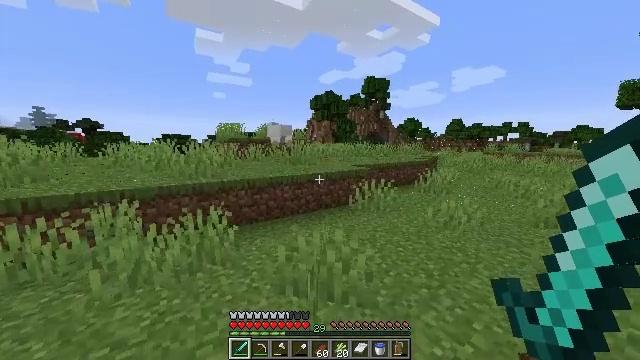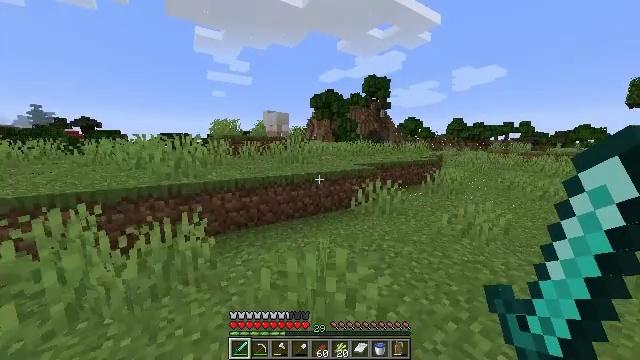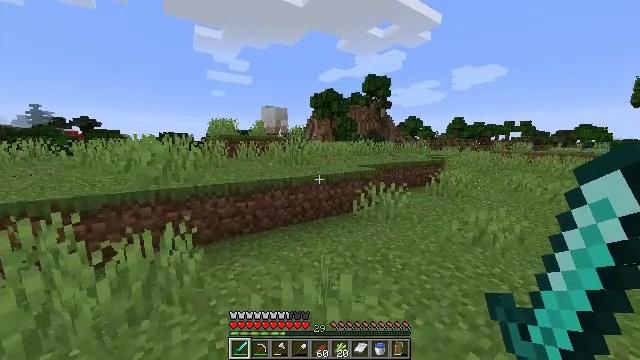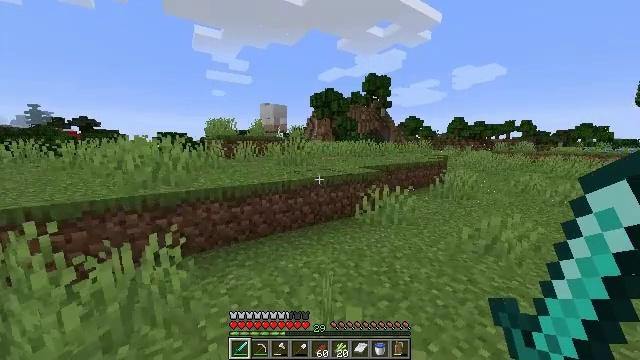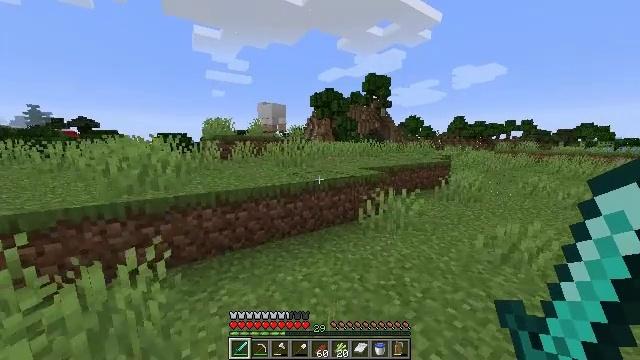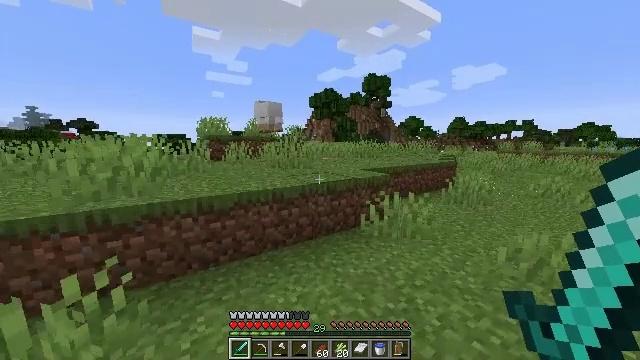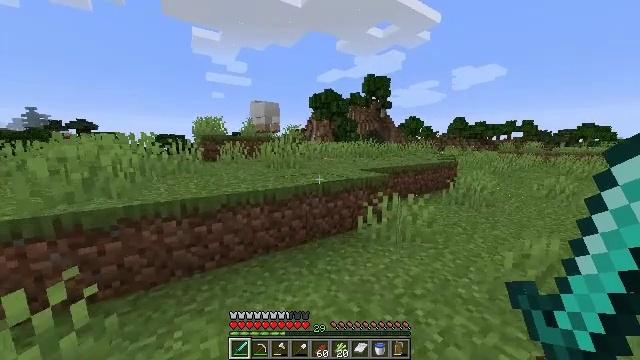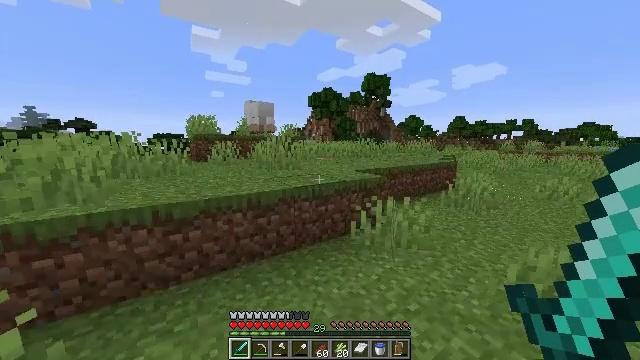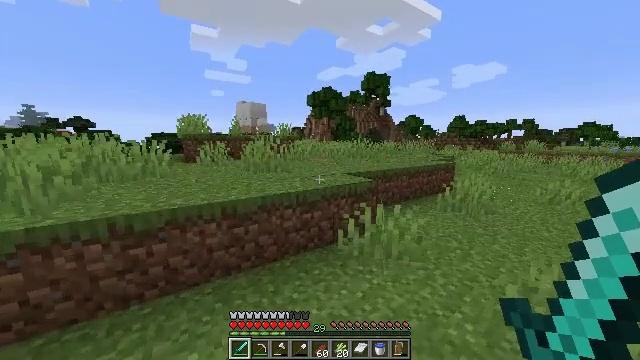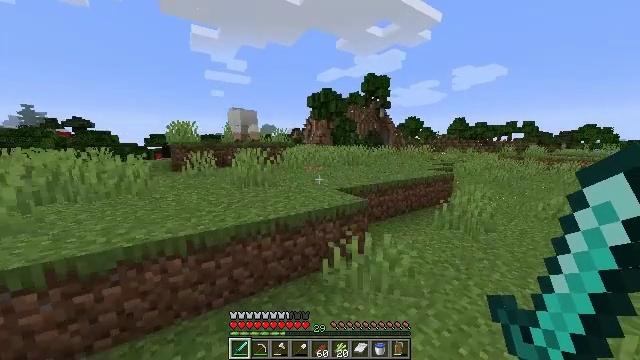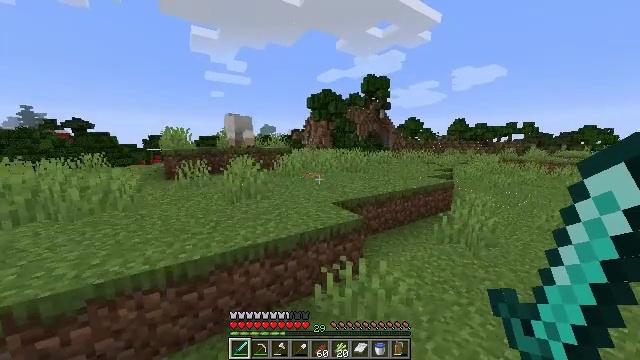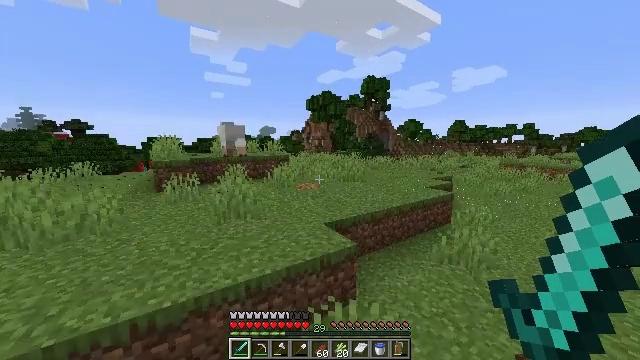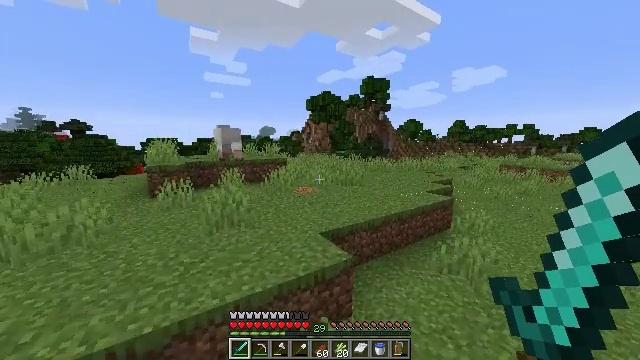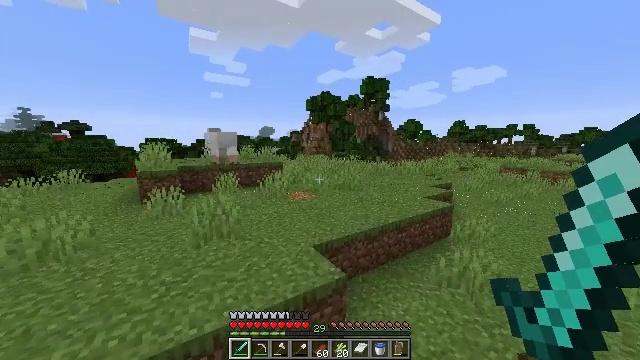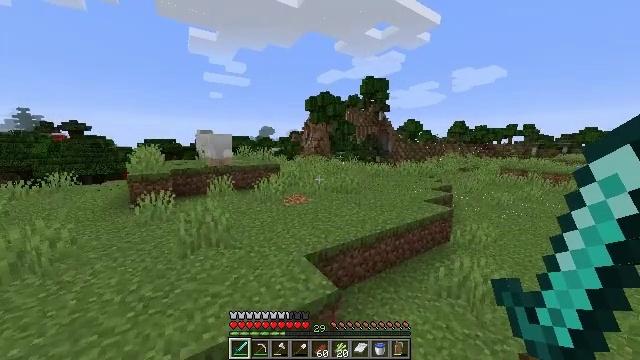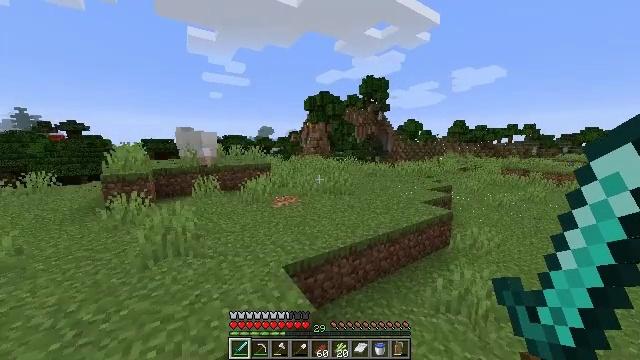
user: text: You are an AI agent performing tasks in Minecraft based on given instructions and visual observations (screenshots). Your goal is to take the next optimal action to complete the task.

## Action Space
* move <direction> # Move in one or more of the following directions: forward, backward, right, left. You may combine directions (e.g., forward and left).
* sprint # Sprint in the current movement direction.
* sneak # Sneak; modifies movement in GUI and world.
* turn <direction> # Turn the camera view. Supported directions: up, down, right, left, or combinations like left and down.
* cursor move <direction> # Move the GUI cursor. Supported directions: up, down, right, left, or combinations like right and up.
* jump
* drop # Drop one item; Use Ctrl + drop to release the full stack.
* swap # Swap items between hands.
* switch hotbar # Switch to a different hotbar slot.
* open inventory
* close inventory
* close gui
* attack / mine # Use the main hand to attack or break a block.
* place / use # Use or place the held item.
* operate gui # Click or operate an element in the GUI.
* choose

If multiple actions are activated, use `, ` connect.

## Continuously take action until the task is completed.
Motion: motion action
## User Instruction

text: Mine a cornflower from the ground.
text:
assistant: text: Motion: move forward, sprint
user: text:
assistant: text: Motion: move forward, sprint
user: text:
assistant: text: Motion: move forward, sprint
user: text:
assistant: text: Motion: move forward, sprint
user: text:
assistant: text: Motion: move forward and move right, sprint
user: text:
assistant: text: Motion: move forward and move right, sprint
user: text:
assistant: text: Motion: move forward and move right, sprint
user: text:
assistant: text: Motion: move forward and move right, sprint
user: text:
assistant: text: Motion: move forward and move right, sprint, jump
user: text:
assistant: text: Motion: move forward and move right, sprint, jump
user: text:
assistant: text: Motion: move forward and move right, sprint, jump
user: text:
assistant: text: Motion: move forward and move right, sprint, jump
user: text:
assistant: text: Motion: move forward and move right, sprint, jump
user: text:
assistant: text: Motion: move forward and move right, sprint, jump
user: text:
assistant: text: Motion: move forward and move right, sprint, jump
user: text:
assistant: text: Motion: move forward and move right, sprint, jump
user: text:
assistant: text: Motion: move forward and move right, sprint
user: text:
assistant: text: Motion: move forward and move right, sprint
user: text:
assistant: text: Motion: move forward and move right, sprint
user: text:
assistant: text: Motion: move forward and move right, sprint
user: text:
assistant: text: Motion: move forward, sprint
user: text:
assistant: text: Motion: move forward, sprint
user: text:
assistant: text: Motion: move forward, sprint, jump
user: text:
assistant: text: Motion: move forward, sprint, jump
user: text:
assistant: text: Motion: move forward, sprint, jump
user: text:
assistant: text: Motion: move forward, sprint, turn right, jump
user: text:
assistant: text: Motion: move forward, sprint, turn right, jump
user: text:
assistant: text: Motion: move forward, sprint, turn right, jump
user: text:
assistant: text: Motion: move forward, sprint, turn right, jump
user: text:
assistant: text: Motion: move forward and move right, sprint, turn right and down, jump